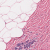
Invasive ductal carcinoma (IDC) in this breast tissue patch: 0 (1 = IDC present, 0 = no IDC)